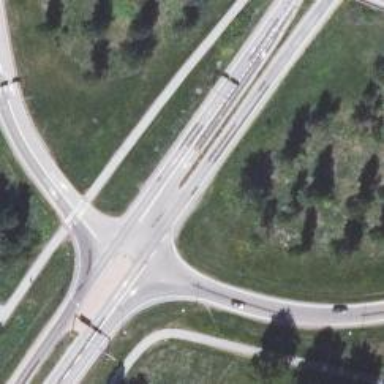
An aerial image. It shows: Asphalt road classified as trunk highway.